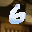
Label: 6